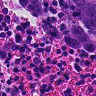
Metastatic tissue present: yes